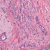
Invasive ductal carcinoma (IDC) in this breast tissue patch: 1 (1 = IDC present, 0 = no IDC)